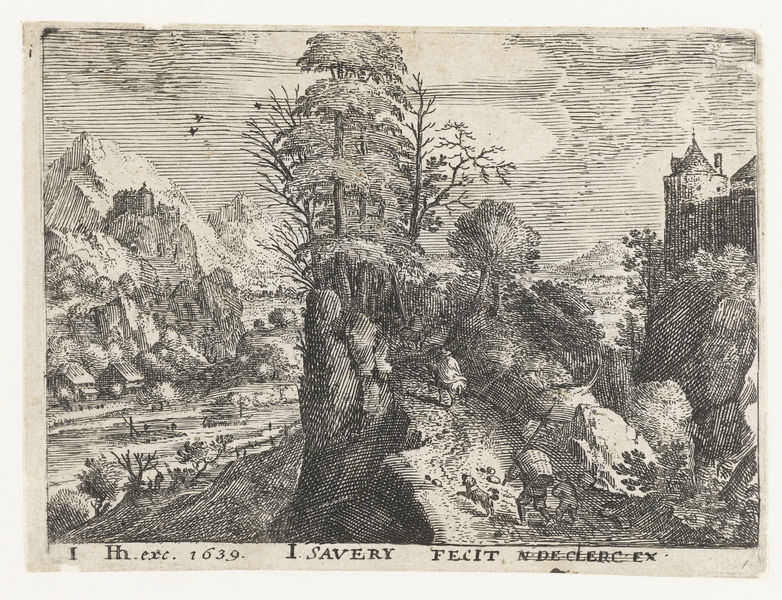
Titel: Landschap met reizigers op steile rots
Künstler: Jacob (I) Savery
Standort: Amsterdam
Institution: Rijksmuseum
Schlagwörter: village, chien, gravure, arbre, paysage, cheval, montagnes, enfants, dessin, nuages, trait, chateau, chemin, chasseur, cavalier, oiseaux, villageois, 1639, savery